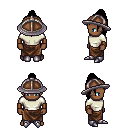
a pixel art fantasy rpg character, male body template, human, dark skin, white long-sleeve shirt, robe skirt, black long topknot hairstyle, chain helm, leather bracers, metal boots, four views (front, back, left, right), 2x2 character sprite sheet, small pixel art, hard edges, no anti-aliasing